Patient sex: M
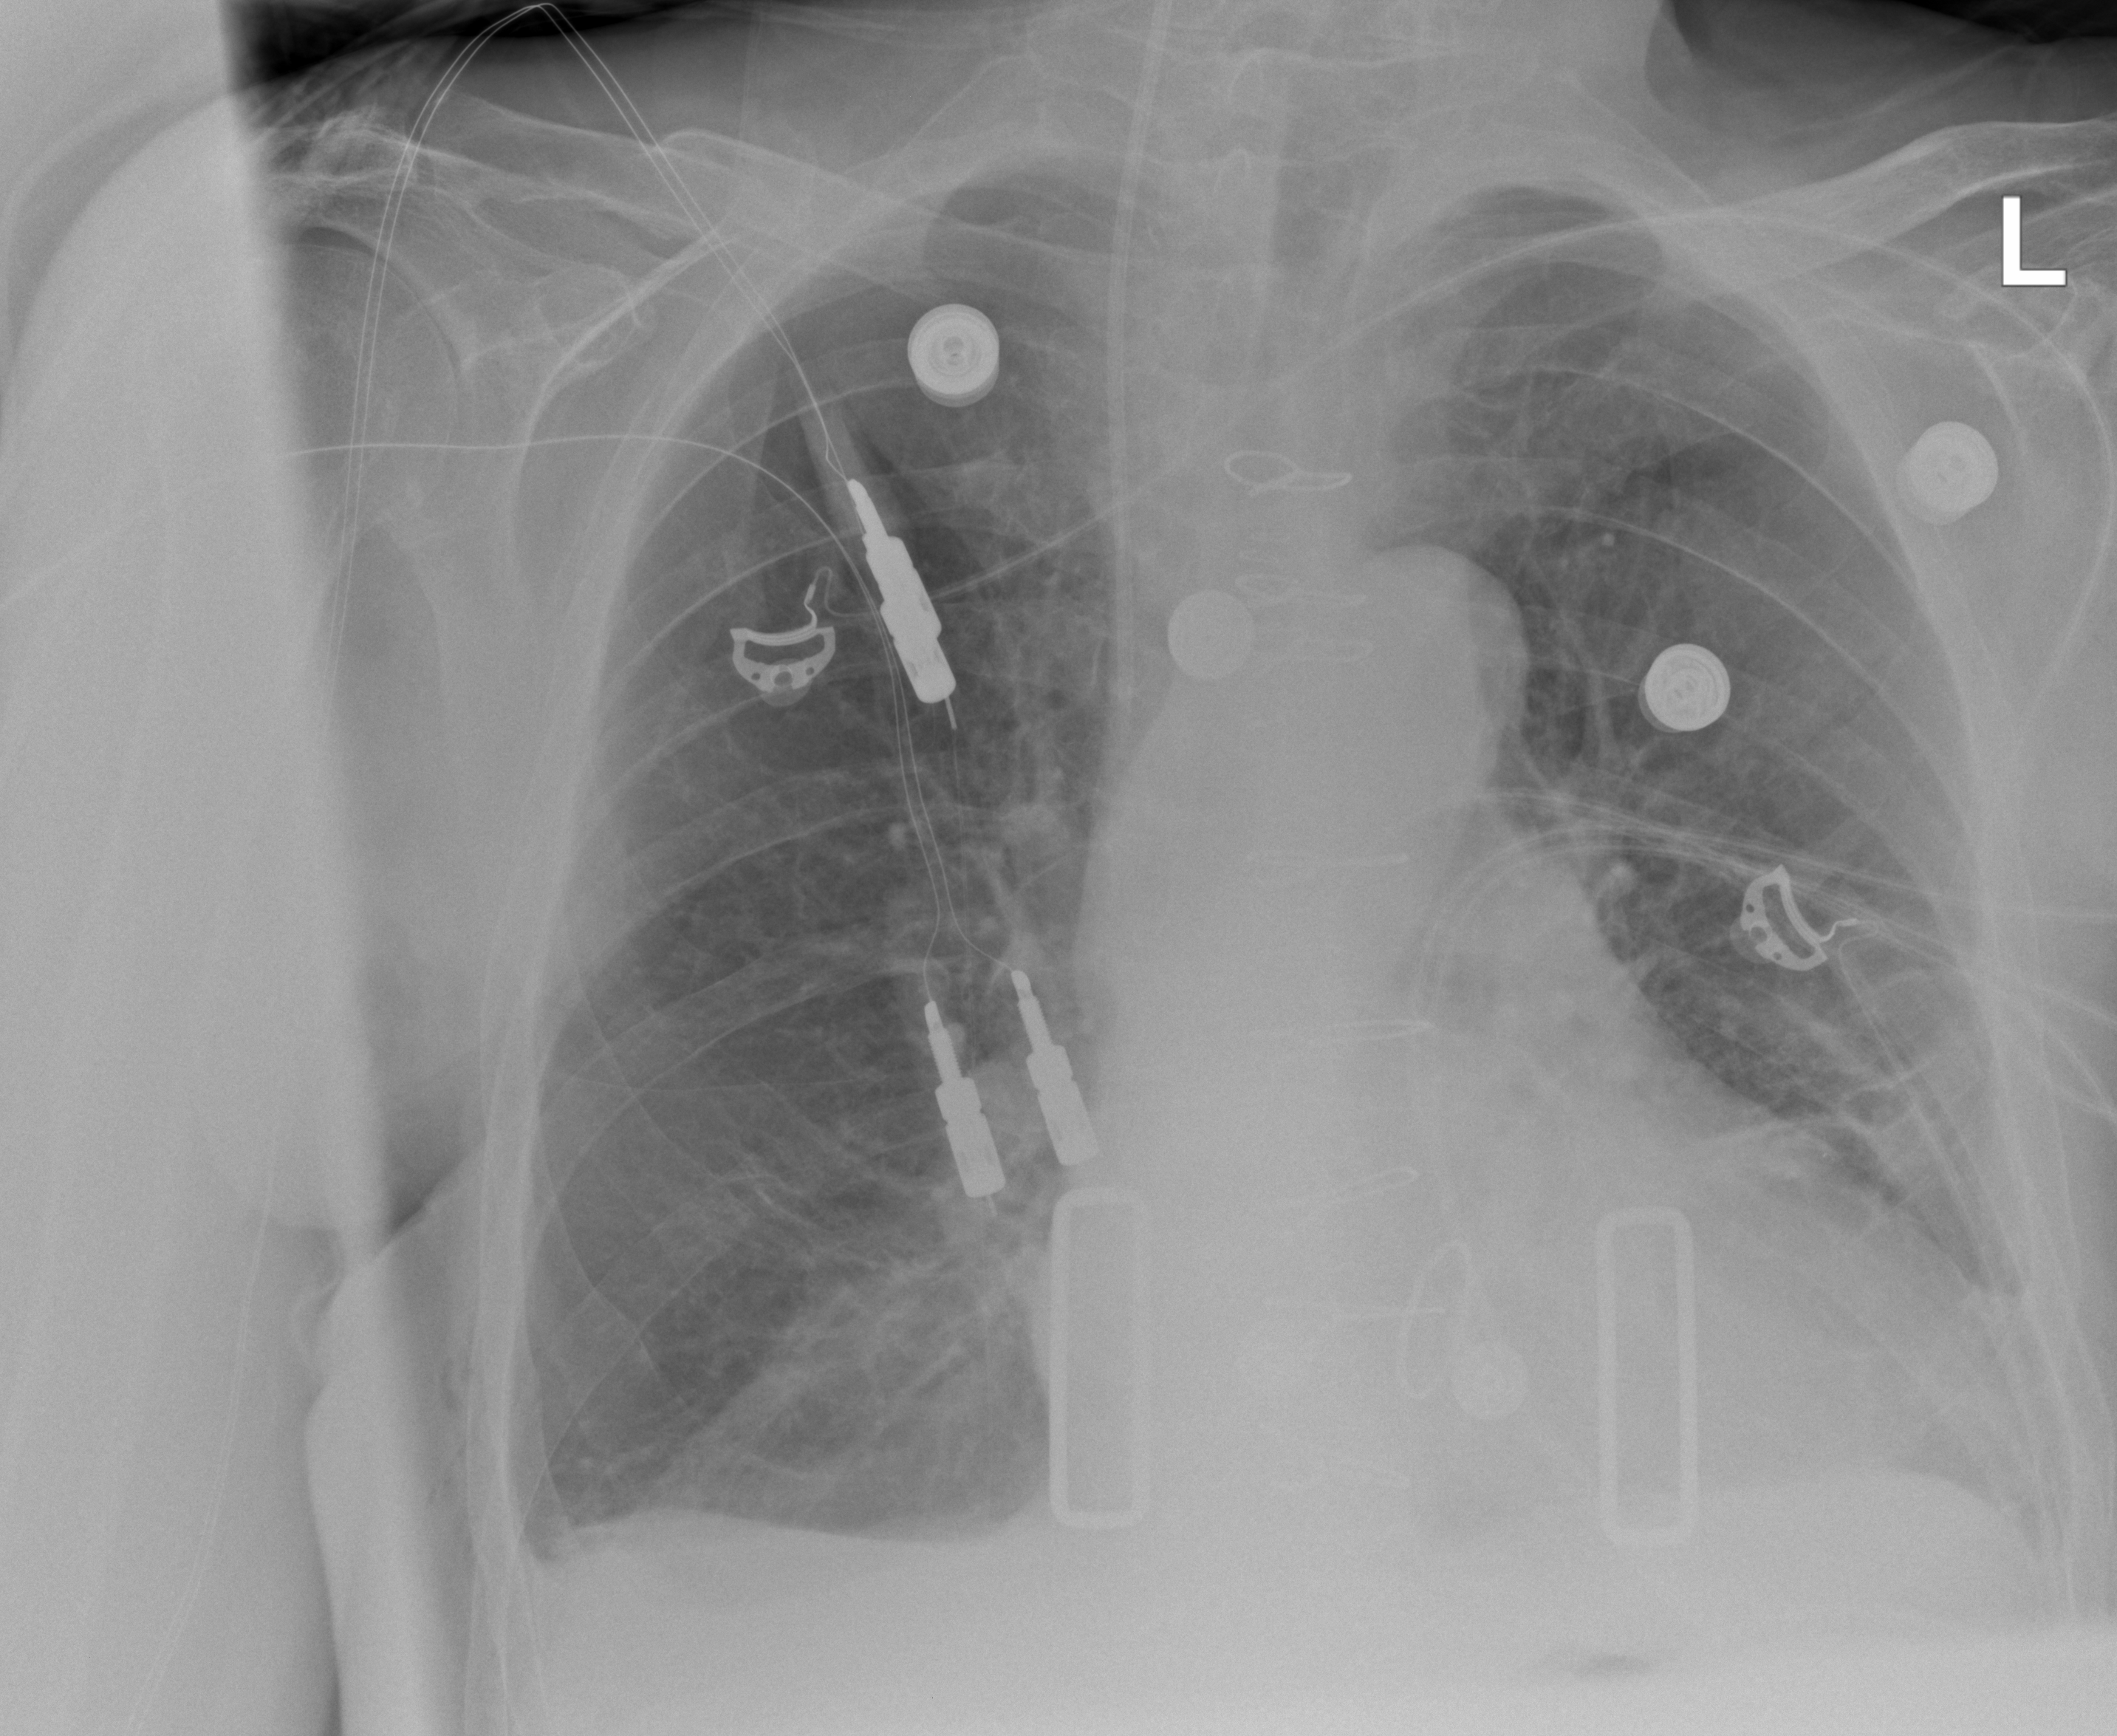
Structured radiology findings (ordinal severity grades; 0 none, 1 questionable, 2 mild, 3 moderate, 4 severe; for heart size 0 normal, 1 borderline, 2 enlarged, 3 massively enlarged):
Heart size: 2
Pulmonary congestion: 0
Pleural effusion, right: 2
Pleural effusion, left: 2
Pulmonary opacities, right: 2
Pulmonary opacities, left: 2
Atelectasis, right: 2
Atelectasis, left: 2